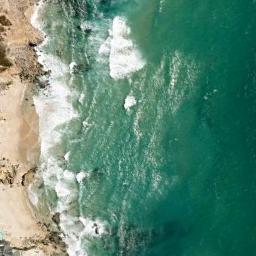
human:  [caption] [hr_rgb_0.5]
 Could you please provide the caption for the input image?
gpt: The green water was washed up on the shore .

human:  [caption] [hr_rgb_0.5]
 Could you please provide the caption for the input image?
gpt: Waves of light green seawater impact the yellow beach .

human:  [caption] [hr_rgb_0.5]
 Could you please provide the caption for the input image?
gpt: There are green Spaces beside the beach .

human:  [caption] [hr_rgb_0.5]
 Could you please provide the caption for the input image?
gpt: The beach with khaki sand and the beach has some submerged rocks .

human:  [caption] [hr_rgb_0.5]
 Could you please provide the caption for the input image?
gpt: Many stones of different sizes are on the beach .